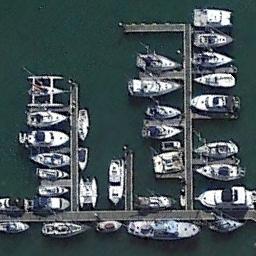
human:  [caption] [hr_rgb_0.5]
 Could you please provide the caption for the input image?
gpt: There were many ships in the harbor .

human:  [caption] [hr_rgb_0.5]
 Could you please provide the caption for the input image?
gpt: There are many ships in the harbor .

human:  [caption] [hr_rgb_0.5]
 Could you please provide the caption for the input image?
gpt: Many yachts are neatly arranged on the sea side of the harbor .

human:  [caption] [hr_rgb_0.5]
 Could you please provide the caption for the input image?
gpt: The harbor has some neatly docked boats and the color of the waters is green .

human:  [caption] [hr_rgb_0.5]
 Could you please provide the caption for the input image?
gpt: There are some ships at the harbor .